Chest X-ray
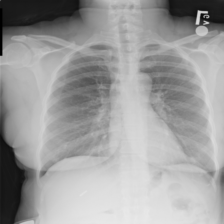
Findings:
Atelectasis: negative
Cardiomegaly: negative
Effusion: negative
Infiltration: negative
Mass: negative
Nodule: negative
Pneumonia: negative
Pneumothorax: negative
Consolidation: negative
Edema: negative
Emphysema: negative
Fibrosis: negative
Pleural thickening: negative
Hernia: negative